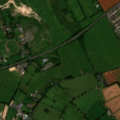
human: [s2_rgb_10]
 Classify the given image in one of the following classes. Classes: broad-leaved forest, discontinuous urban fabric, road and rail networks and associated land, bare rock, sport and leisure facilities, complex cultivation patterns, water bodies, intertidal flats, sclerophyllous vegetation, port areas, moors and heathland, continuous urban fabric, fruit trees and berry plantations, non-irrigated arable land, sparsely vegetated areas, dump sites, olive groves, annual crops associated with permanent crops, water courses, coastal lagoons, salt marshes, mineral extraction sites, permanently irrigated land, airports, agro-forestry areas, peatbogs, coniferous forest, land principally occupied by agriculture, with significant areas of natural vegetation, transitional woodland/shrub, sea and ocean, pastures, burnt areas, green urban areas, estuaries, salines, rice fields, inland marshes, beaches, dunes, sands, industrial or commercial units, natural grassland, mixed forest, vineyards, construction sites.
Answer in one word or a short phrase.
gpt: discontinuous urban fabric, sport and leisure facilities, non-irrigated arable land, pastures